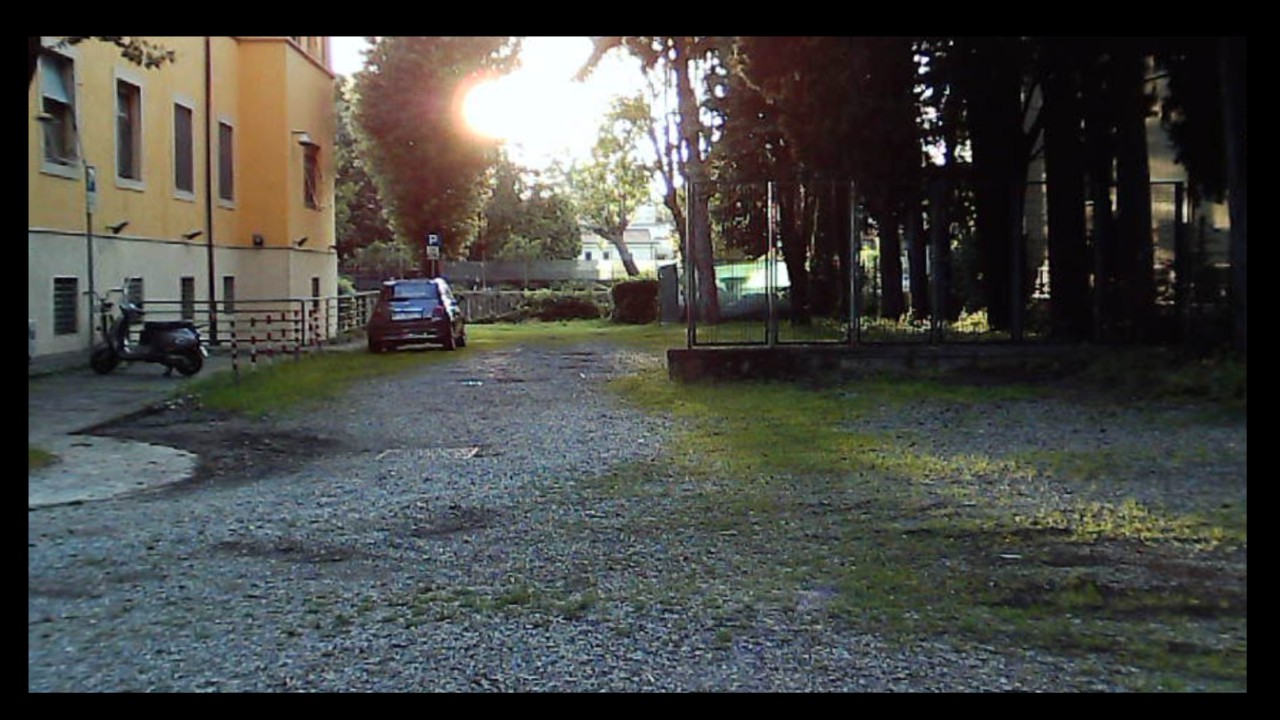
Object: DarwinFPV cineape20